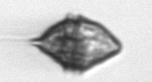
Label: Kryptoperidinium_triquetrum